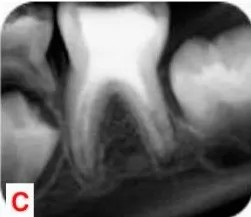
(C) Recall radiograph at twelve months.
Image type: radiology (x_ray)